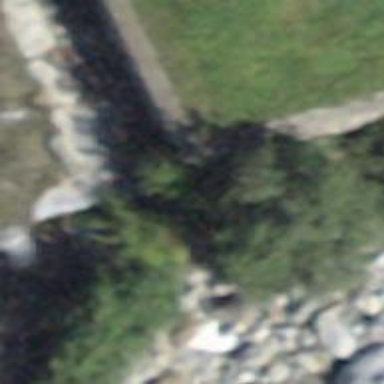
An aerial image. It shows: Retaining wall.